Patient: sex F, age 67
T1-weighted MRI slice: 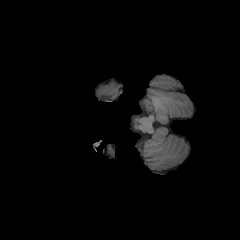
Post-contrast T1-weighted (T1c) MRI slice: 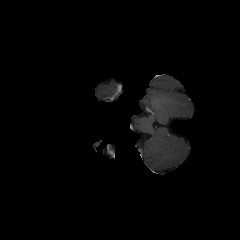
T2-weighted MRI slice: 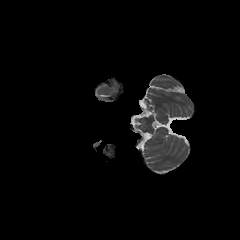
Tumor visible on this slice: no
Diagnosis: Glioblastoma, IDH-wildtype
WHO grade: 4